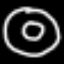
Label: donut